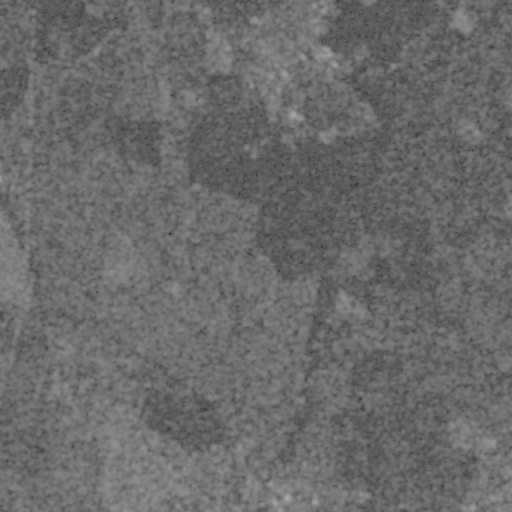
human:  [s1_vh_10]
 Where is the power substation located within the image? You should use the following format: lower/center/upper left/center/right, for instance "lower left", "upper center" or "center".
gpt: The power substation is located in the lower center of the image.
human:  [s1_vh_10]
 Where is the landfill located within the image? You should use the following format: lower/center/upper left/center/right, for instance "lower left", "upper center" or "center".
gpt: There is no landfill in the image.

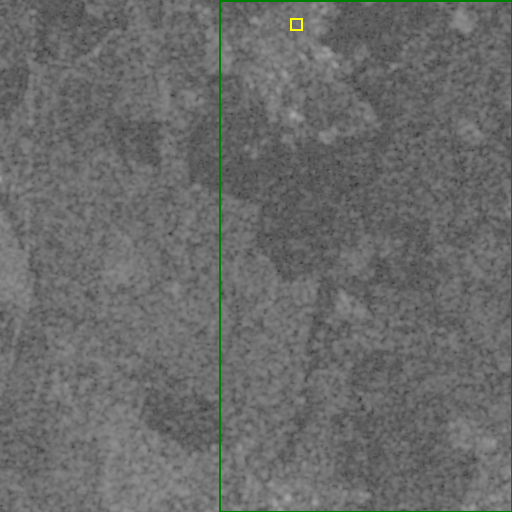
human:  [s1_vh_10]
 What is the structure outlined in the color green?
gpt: The structure outlined in green is a crop field.
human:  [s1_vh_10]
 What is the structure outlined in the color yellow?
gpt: The structure outlined in yellow is a park.
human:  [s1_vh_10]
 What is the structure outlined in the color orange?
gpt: There is no orange outline.